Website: lowes
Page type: payment
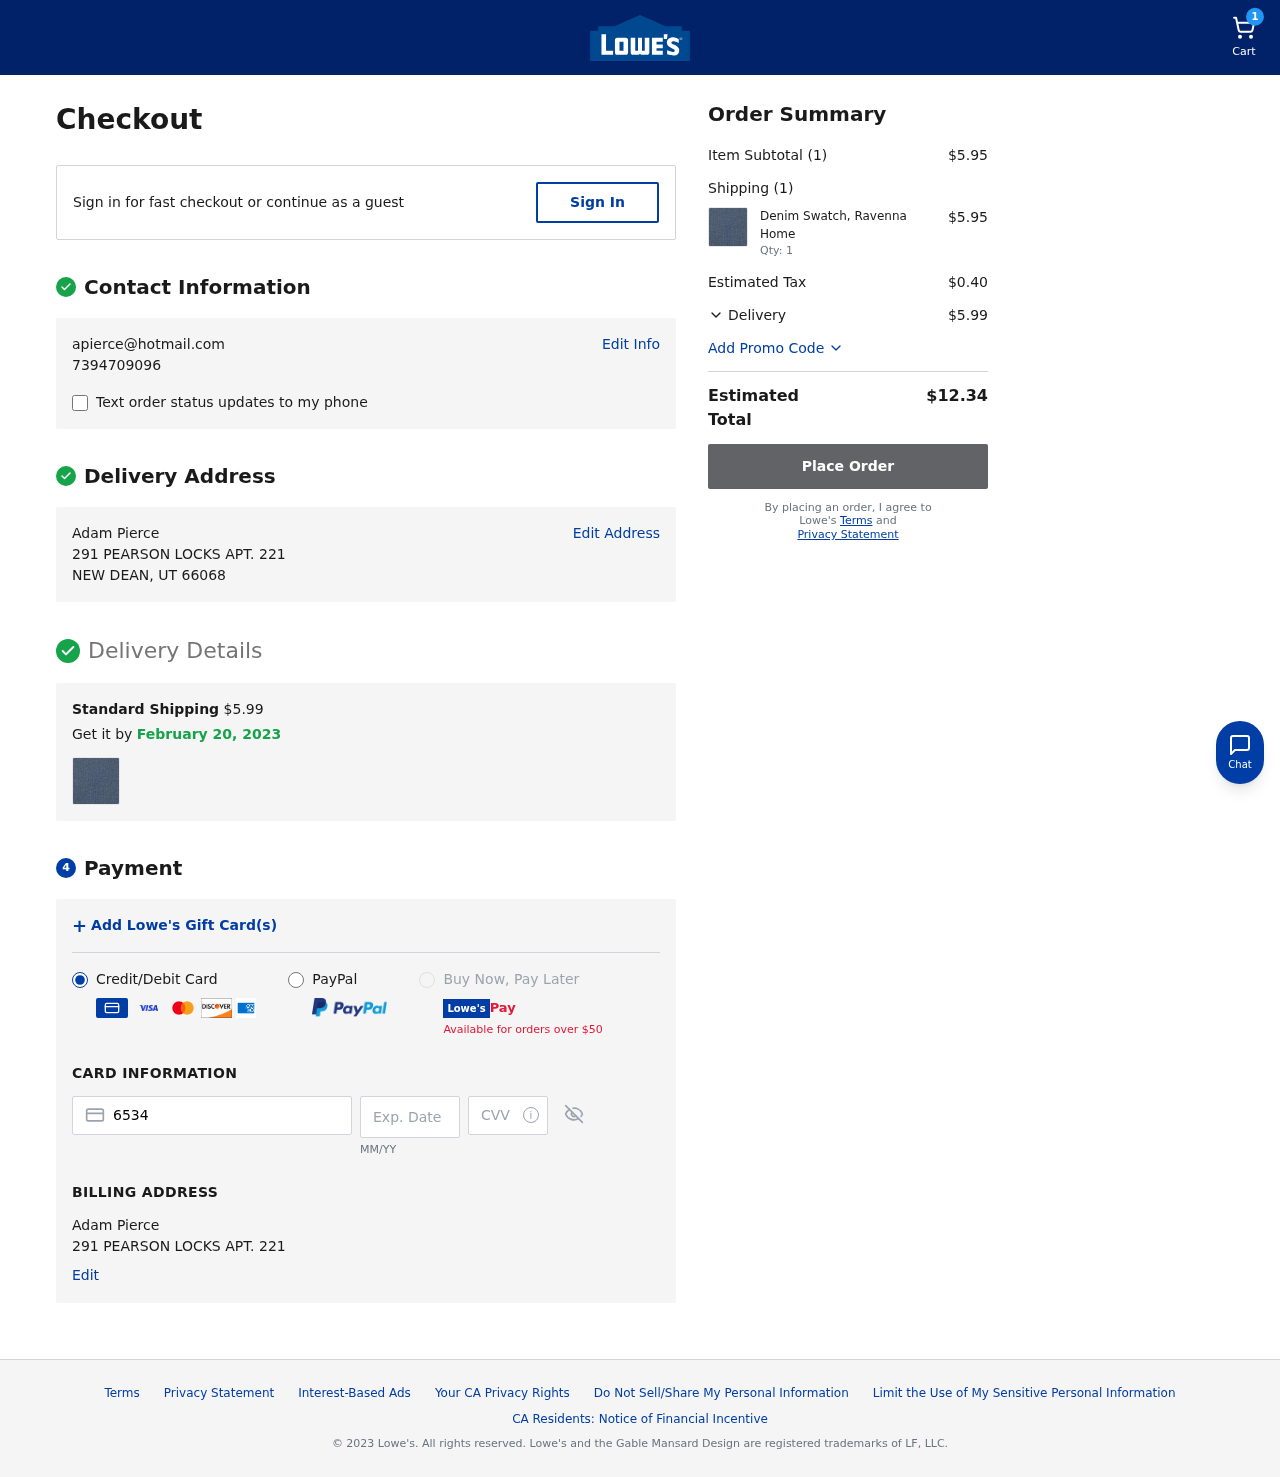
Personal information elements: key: PII_CARD_CVV
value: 631
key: PII_CARD_EXPIRY
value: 02/27
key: PII_CARD_NUMBER
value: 6534 4486 8333 4216
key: PII_EMAIL
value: apierce@hotmail.com
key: PII_FULLNAME
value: Adam Pierce
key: PII_FULLNAME2
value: Adam Pierce
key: PII_PHONE
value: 7394709096
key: PII_STREET
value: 291 PEARSON LOCKS APT. 221
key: PII_STREET2
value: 291 PEARSON LOCKS APT. 221
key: PII_CITY_STATE_ZIP
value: NEW DEAN, UT 66068
Product elements: key: PRODUCT1_NAME
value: Denim Swatch, Ravenna Home
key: PRODUCT1_PRICE
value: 5.95
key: PRODUCT1_QUANTITY
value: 1
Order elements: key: ORDER_NUM_ITEMS
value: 1
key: ORDER_SHIPPING_COST
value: $5.99
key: ORDER_DELIVERY_DATE
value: February 20, 2023
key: ORDER_SUBTOTAL
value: $5.95
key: ORDER_NUM_ITEMS2
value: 1
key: ORDER_TAX
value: $0.40
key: ORDER_SHIPPING_COST2
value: $5.99
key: ORDER_TOTAL
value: $12.34